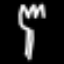
Label: fork